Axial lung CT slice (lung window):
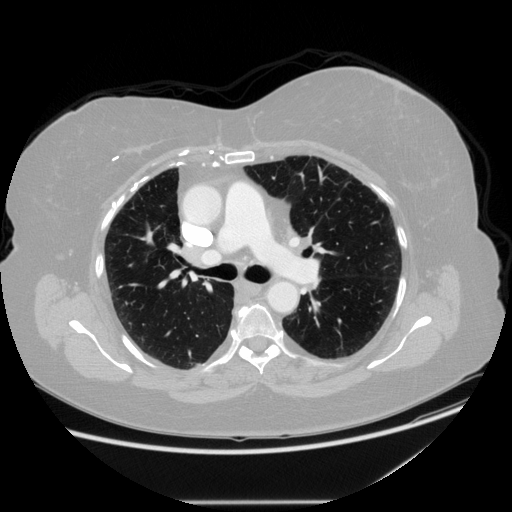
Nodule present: no